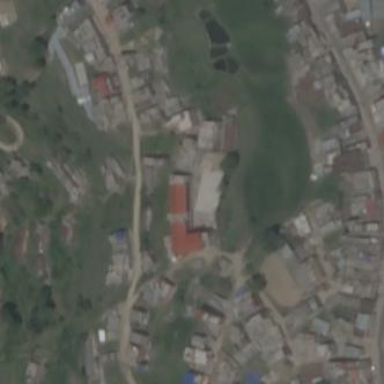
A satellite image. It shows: School.